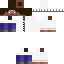
A male human skin with medium skin, wearing brown long hair dressed in a blue tshirt and blue pants, featuring a closed mouth.